Current action and preconditions to check: trajectory_clear

Your task: For each precondition in the list above, predict whether it will hold at this action.

Consider the current scene as observed from the mobile robot's camera, and analyze the predicted future states of all dynamic agents (e.g., people, animals, vehicles, or any moving entities) within the NEXT SECOND.

IMPORTANT: Only answer "very likely" if you are absolutely certain—based on strong, clear evidence—that a dynamic agent will violate the precondition in the predicted future state. Do NOT answer "very likely" for unlikely, ambiguous, or low-probability risks.

Ask yourself for each precondition: Is there a high probability, with clear and convincing evidence, that the predicted future states of any dynamic agent will interfere with the predicted future state of the currently executing action within the NEXT SECOND, causing that precondition to fail?

Assess the risk level based on these predictions. Use "likely" or "very likely" if motions create a clear risk of interference.

Use "neutral" or "improbable" if agents are nearby but their predicted paths are clearly diverging or non-conflicting.

Failure Risk Categories: "very improbable", "improbable", "neutral", "likely", "very likely"

Answer Format: Output ONLY the probability_of_failure value from these categories: "very improbable", "improbable", "neutral", "likely", "very likely"

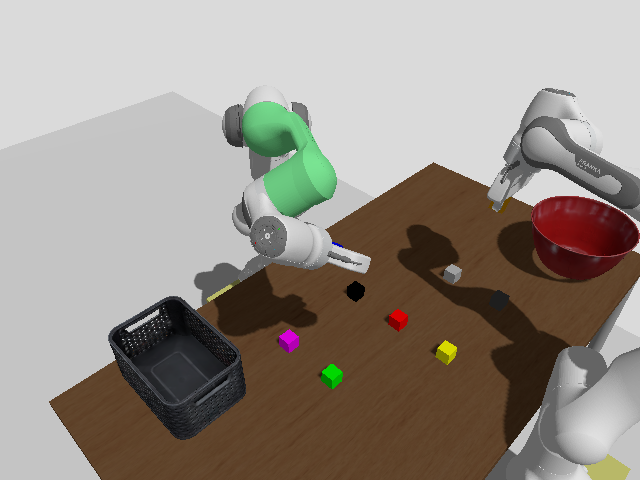

Answer: very improbable